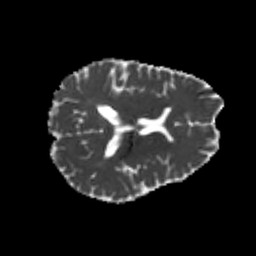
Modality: MD
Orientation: axial
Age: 24
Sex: male
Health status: healthy
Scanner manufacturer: philips
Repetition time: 7.386 s
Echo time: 0.08599 s